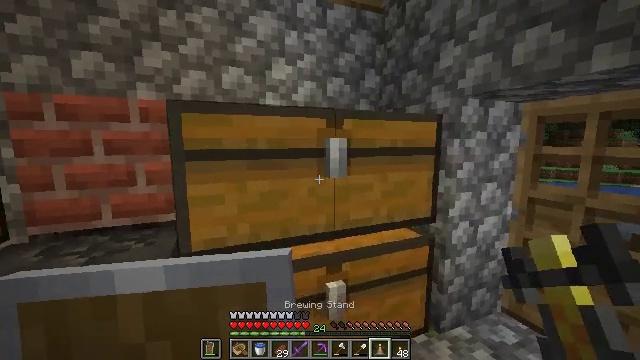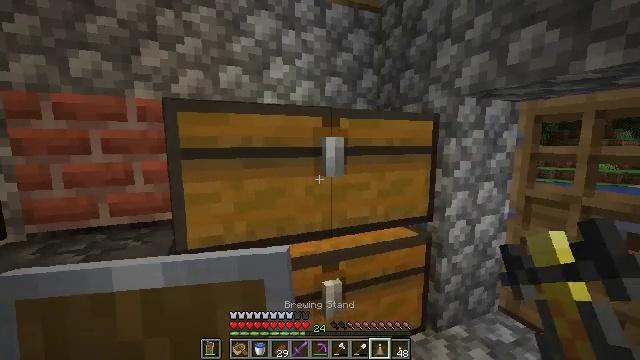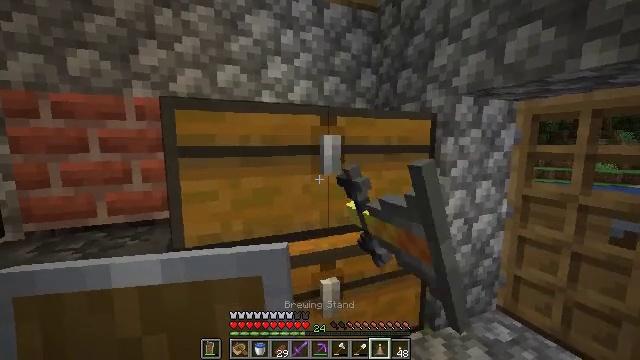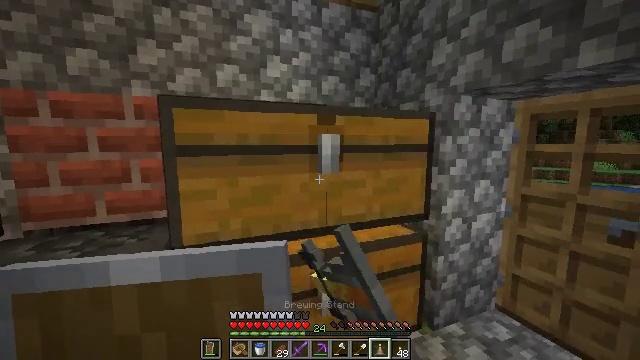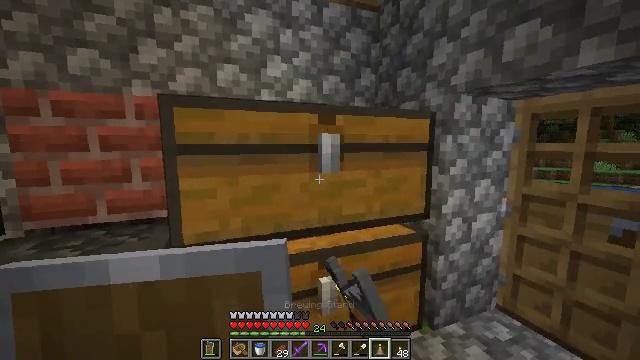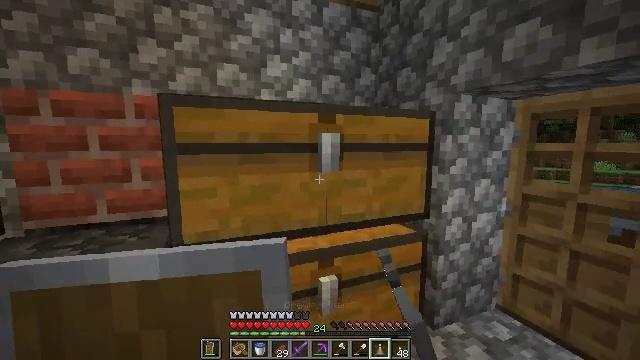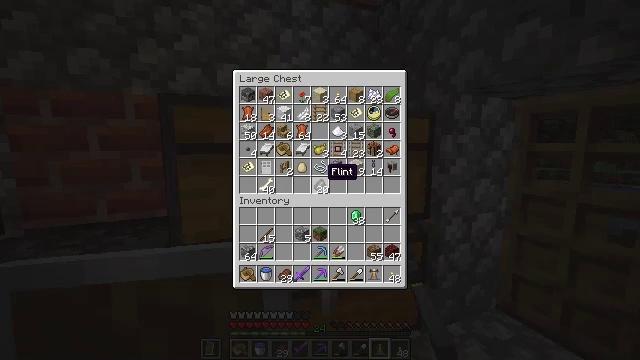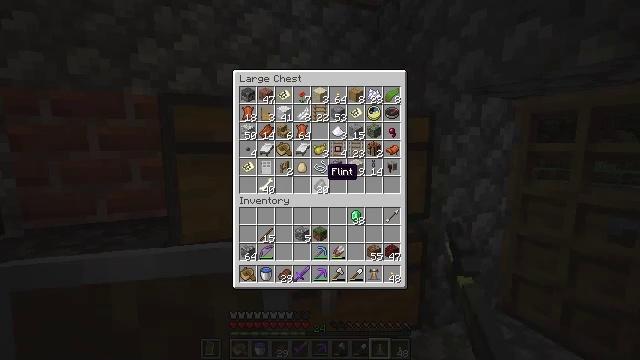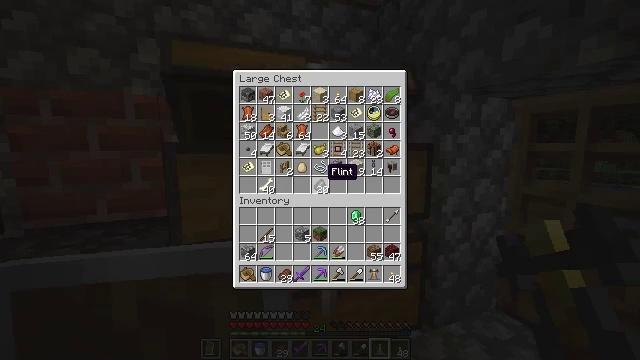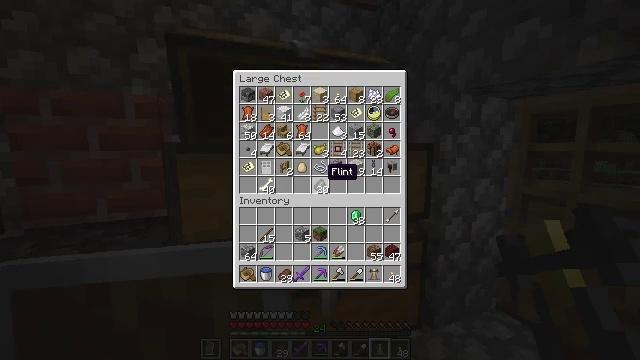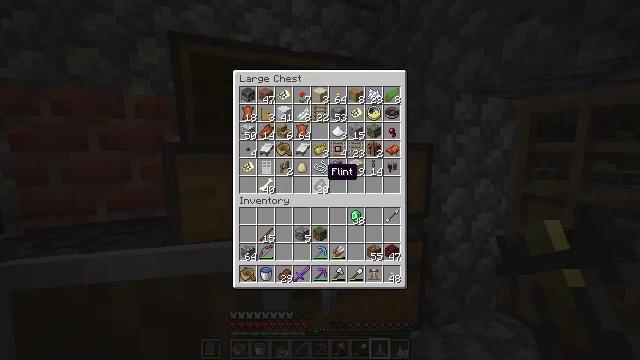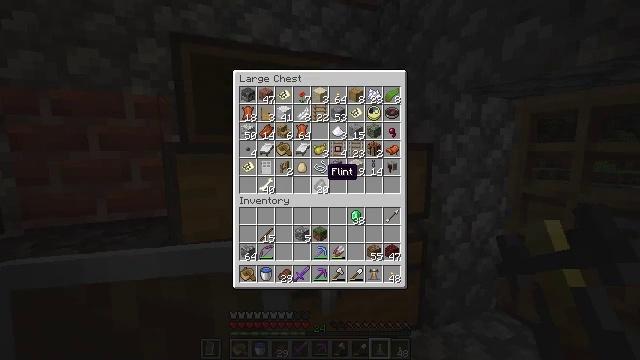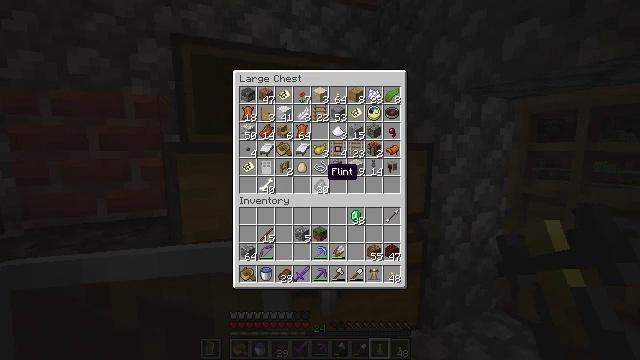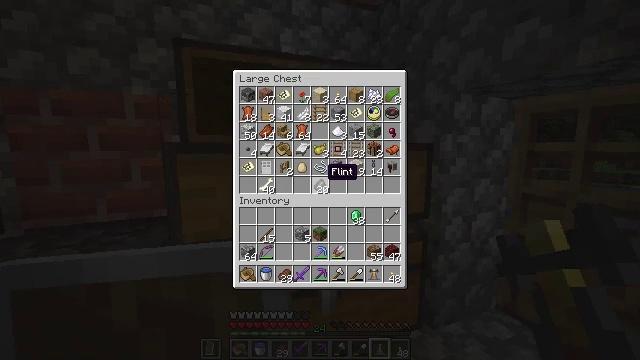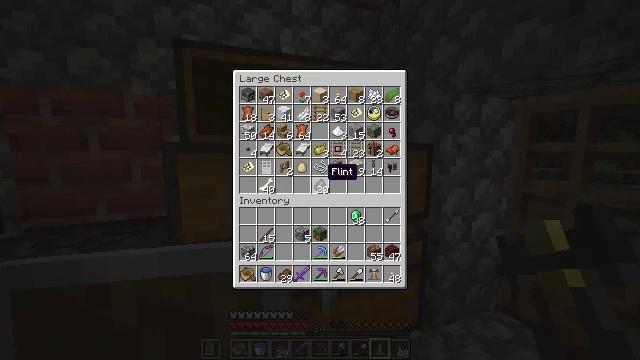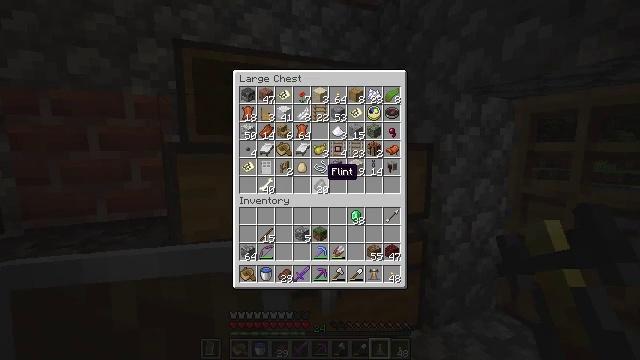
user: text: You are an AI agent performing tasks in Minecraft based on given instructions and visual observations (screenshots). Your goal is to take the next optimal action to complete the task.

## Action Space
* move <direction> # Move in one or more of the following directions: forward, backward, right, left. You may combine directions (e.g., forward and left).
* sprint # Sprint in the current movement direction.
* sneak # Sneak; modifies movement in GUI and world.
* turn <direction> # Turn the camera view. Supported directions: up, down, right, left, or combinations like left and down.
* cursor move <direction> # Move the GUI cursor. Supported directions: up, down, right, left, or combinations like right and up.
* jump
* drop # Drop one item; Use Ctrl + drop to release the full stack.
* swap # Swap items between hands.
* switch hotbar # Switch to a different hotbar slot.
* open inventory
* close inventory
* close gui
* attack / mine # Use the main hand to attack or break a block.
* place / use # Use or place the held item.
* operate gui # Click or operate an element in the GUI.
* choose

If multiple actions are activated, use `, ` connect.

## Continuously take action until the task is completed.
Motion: motion action
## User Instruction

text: Interact with the crafting table to craft a fletching table.
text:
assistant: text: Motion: use / place
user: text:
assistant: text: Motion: use / place
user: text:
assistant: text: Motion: use / place
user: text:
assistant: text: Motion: no_op
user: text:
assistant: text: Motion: no_op
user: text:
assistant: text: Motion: no_op
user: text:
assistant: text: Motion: no_op
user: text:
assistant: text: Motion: no_op
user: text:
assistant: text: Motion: no_op
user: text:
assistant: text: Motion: no_op
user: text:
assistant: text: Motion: no_op
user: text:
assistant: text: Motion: no_op
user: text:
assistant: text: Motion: no_op
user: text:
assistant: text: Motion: no_op
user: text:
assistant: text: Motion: no_op
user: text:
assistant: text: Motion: no_op
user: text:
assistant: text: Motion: no_op
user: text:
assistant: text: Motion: no_op
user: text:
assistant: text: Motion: no_op
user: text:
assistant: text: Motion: turn right
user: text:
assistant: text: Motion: turn right
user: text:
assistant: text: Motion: no_op
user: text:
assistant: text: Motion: no_op
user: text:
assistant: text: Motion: no_op
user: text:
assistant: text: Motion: turn right
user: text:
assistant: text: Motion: turn right
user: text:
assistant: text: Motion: no_op
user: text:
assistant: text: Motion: no_op
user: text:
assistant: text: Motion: no_op
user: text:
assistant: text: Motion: no_op